Question: I am using Apache POI for writing content into excel sheet. after generating an excel in all the cells which ever cell has numbers, it contains one blue mark(each cells left top corner). its like a warning. how can i remove them while writing the content to excel? PFA screen shot.
Thanks!
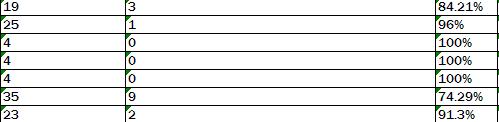
Answer: You can try to set the cell type:
'''
HSSFCell cell = row1.createCell(i);
cell.setCellType(Cell.CELL_TYPE_STRING); // =0, or Cell.CELL_TYPE_NUMERIC = 1
cell.setCellValue(value);
'''
See the <URL> for more information.